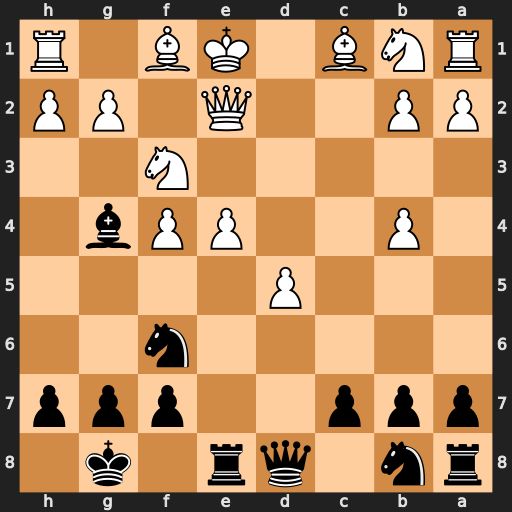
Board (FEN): rn1qr1k1/ppp2ppp/5n2/3P4/1P2PPb1/5N2/PP2Q1PP/RNB1KB1R
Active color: b
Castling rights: KQ
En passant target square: -
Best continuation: Rxe4 Be3 Nxd5